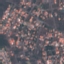
Land use / land cover class: Residential